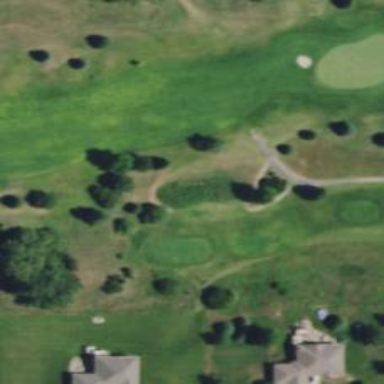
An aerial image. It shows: Golf tee.